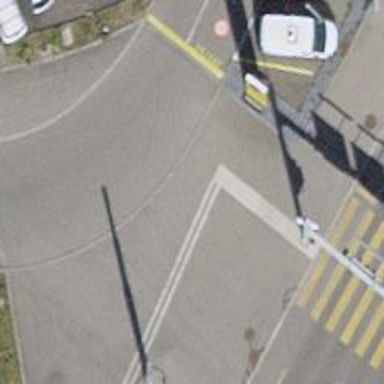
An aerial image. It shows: Asphalt sidewalk along the footway.